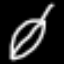
Label: leaf